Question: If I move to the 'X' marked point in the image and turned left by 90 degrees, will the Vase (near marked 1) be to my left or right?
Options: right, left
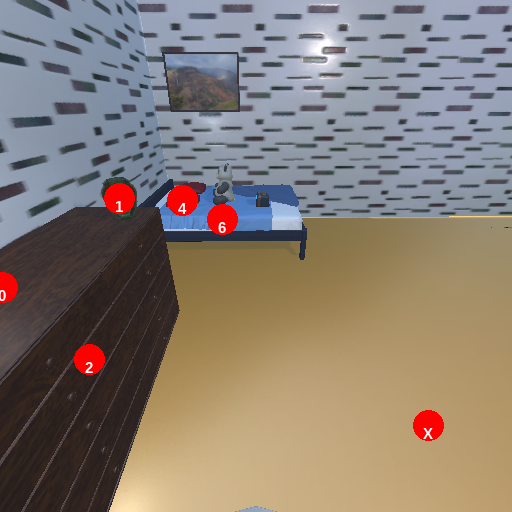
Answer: right